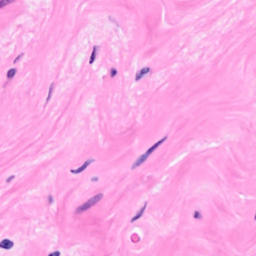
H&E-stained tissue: Breast